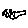
Label: fish